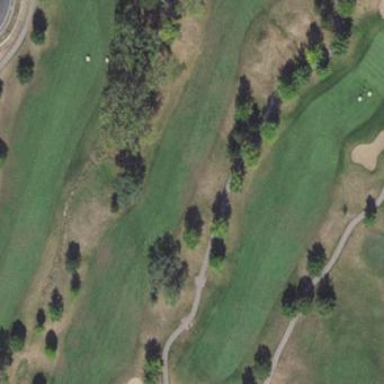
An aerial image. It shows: Scenic golf fairway.